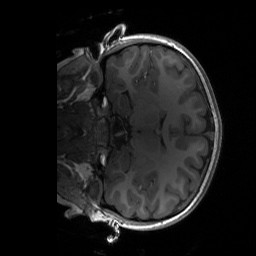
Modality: T1w
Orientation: coronal
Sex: female
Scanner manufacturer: siemens
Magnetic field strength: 3 T
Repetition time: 1.9 s
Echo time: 0.00243 s